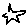
Label: star